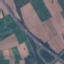
Label: Highway